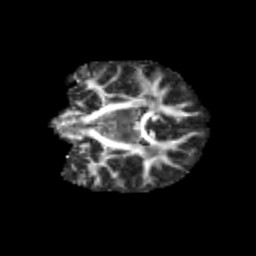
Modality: FA
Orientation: coronal
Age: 12
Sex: female
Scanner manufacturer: siemens
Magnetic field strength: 3 T
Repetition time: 3.8 s
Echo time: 0.07 s